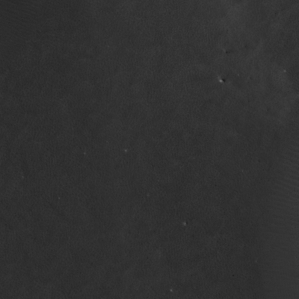
Label: non_frost